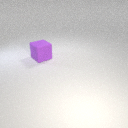
large purple rubber cube